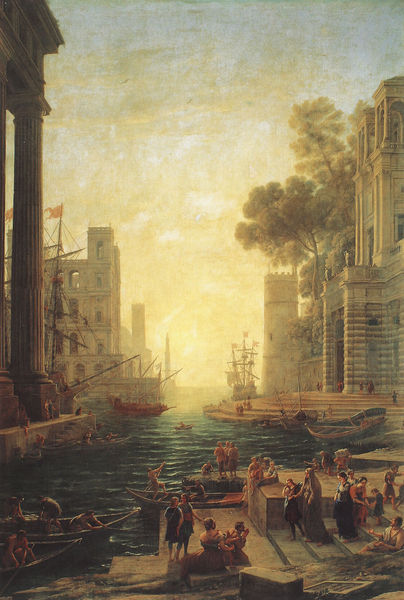
Titel: Landschaft mit der Einschiffung der hl. Paula Romana in Ostia
Künstler: Claude Lorrain
Institution: Madrid, Museo del Prado
Schlagwörter: gemälde, himmel, mann, wasser, fluss, frauen, menschen, stadt, frau, licht, männer, säulen, gebäude, haus, leute, architektur, bach, häuser, sonnenaufgang, gewässer, kanal, sonne, personen, boot, boote, schiff, schiffe, segelboot, segelschiffe, wellen, vedute, venedig, fahne, segelschiff, sonnenuntergang, hafen, ladung, kai, masten, abfahrt, stimmung, stufen, antike, palast, palazzi, palazzo, mole, tempel, bauwerk, paläste, gondel, gondeln, seeleute, figuten, spät, architekturmalerei, schwimmn